Question: My Sum and Max calls on last used and usage count are wrong. They are always the value that is stored in the second maps value which is currently set to 0. I can make it -100 and that is what the reduce result will be. I noticed someone saying that you should make it an array but I don't understand how that helps. I have a linq expression over objects using the map/reduce that works properly assuming that the two maps are unioned together.
Here's the data => <URL>
I want to support a query like
'''
var stats = Session.Query<MultiMapApiKeyStats.ApiKeyStats, MultiMapApiKeyStats>()
.Customize(x => x.WaitForNonStaleResultsAsOfNow())
.Where(x => x.AccountId == Account.Id)
.OrderBy(x => x.Key).ToList();
'''
and build a table like

'''
public MultiMapApiKeyStats()
{
AddMap<KeyUsageBase>(uses => from use in uses
select new
{
AccountId = use.AccountId,
ApiKeyId = use.ApiKeyId,
Key = (string)null,
UsageCount = 1,
LastUsed = use.LastUsedTicks,
Pattern = (string)null,
Status = ApiKey.KeyStatus.None,
Type = ApiKey.ApplicationType.None
});
AddMap<ApiKey>(keys => from key in keys
select new
{
AccountId = key.AccountId,
ApiKeyId = key.Id,
Key = key.Key,
UsageCount = 0,
LastUsed = 0,
Pattern = key.Pattern,
Status = key.ApiKeyStatus,
Type = key.Type
});
Reduce = results => from result in results
group result by result.ApiKeyId
into g
select new
{
AccountId = g.Select(x => x.AccountId).FirstOrDefault(),
ApiKeyId = g.Key,
Key = g.Select(x => x.Key).FirstOrDefault(x => x != null),
UsageCount = g.Sum(x => x.UsageCount),
LastUsed = g.Max(x => x.LastUsed),
Pattern = g.Select(x => x.Pattern).FirstOrDefault(),
Status = g.Select(x => x.Status).FirstOrDefault(),
Type = g.Select(x => x.Type).FirstOrDefault()
};
'''
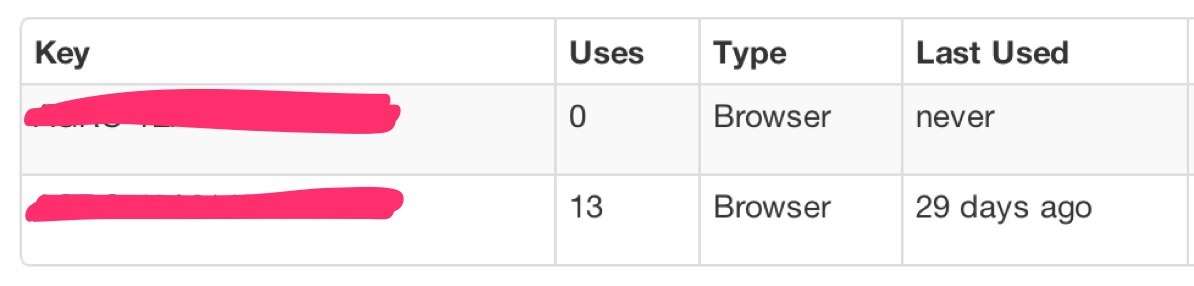
Answer: The indexing error 'sequence contains no matching elements' is a result of invoking 'First' on an empty collection which is why you should use 'FirstOrDefault'. Also, referencing your own classes in map and reduce declarations will cause errors because RavenDB can't resolve those types at indexing time.